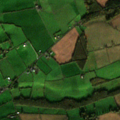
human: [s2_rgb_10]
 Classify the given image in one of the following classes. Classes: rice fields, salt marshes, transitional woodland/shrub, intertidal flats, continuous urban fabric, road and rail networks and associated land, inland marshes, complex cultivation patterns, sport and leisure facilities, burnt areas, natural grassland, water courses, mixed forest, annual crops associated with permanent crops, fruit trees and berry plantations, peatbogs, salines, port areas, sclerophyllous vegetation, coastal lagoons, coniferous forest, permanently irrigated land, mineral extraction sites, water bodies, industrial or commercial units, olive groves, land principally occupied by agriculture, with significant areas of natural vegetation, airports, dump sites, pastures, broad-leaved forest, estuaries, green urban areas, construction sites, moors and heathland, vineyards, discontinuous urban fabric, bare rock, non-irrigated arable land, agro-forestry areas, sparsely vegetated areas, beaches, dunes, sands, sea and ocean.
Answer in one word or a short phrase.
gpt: non-irrigated arable land, pastures